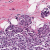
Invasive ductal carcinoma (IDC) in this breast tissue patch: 1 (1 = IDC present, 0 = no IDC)